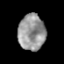
Tissue: prostate
Cell type: T cells
Senescence score: 0.3385
Nuclear area (px): 952
Mean DAPI intensity: 150.786